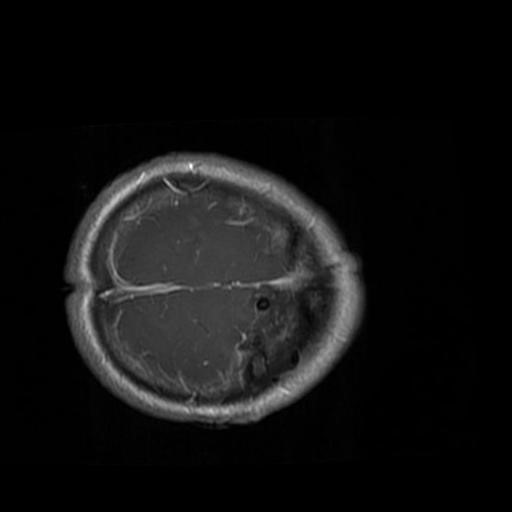
Label: brain_glioma